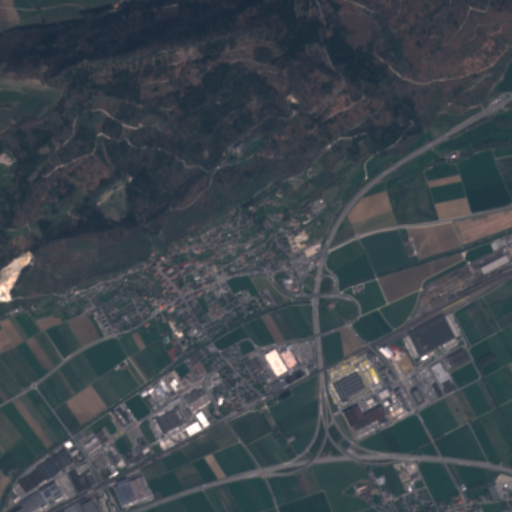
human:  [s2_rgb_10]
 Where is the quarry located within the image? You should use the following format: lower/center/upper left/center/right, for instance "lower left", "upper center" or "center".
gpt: The quarry is located in the center left of the image.
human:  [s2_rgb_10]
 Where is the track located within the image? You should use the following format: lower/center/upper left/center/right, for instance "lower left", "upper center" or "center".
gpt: The track is located in the lower left of the image.
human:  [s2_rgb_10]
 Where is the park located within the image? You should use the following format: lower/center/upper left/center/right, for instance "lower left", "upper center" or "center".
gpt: There is no park in the image.